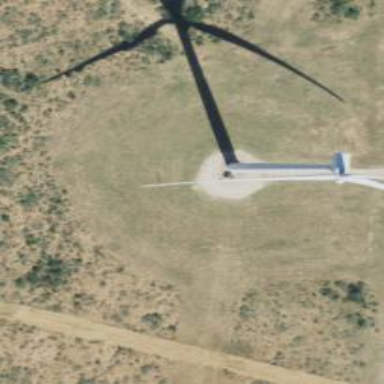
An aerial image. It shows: Wind turbine generator that utilizes wind as its source for generating electricity. It is of the horizontal axis type.